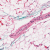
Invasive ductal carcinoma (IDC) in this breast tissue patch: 0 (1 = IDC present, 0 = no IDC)